Field crop: maize
Growth stage: 2
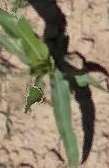
Species: maize